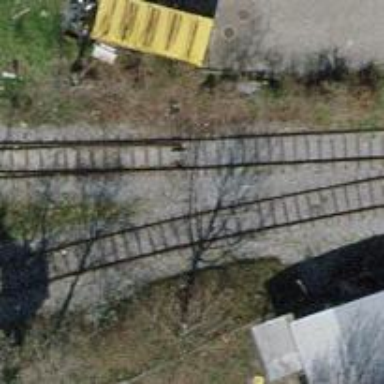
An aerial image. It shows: Railway switch.